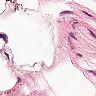
Metastatic tissue present: no